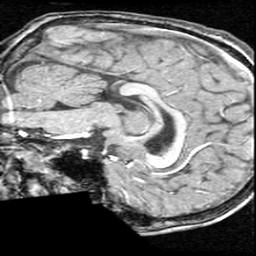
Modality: T1w
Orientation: sagittal
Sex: male
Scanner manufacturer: ge
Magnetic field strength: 1.5 T
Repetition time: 21 s
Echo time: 0.008 s